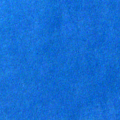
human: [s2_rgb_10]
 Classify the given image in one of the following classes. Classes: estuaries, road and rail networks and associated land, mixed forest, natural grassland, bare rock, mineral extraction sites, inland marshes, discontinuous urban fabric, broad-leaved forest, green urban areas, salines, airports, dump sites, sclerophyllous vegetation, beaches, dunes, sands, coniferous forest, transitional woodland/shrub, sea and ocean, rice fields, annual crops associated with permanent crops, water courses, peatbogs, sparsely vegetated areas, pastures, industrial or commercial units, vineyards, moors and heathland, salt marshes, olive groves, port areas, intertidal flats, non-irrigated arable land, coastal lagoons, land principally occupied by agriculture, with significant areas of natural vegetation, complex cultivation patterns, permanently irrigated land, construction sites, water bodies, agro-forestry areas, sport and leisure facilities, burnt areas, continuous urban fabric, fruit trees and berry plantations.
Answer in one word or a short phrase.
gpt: sea and ocean